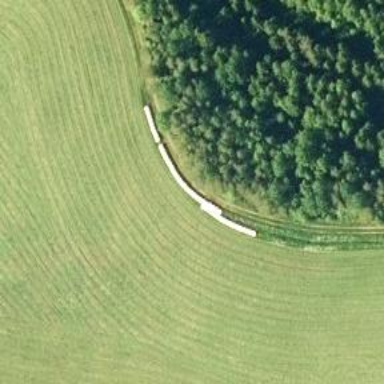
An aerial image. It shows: Track with grade 4 track type.